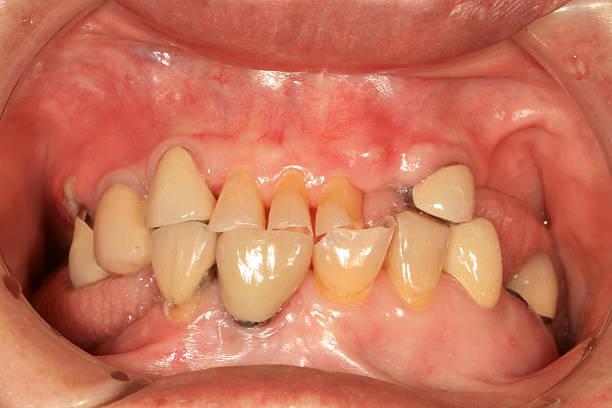
Condition: Gingivitis